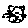
Label: cat